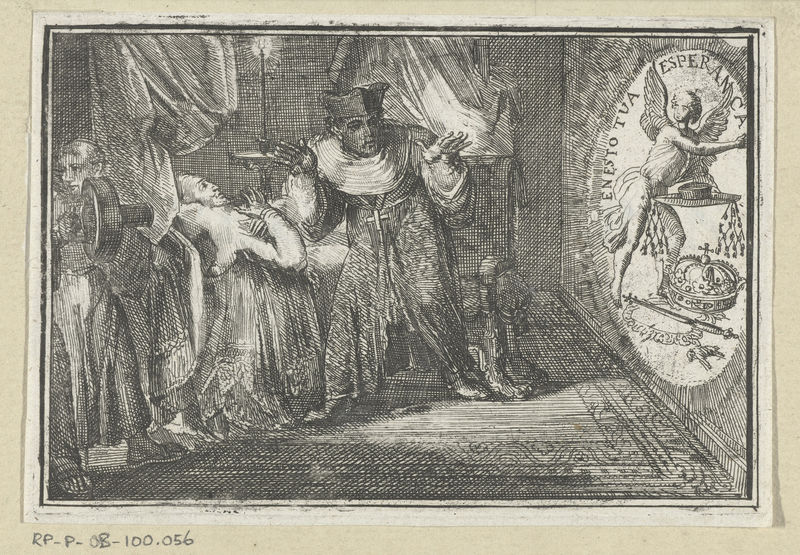
Titel: Titelblad voor het pamflet: De Toverlantaaren
Künstler: Romeyn de Hooghe
Standort: Amsterdam
Institution: Rijksmuseum
Schlagwörter: dunkel, männer, zeichnung, tod, kirche, engel, könig, bett, krank, kreuz, bleistift, priester, macht, siegel, christentum, rp